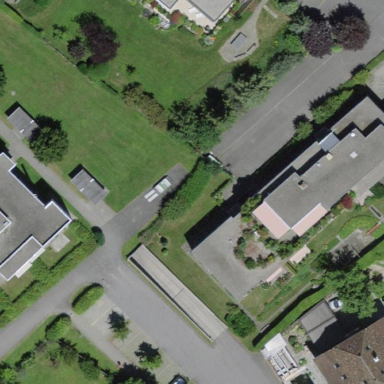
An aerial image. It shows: View of apartment building.